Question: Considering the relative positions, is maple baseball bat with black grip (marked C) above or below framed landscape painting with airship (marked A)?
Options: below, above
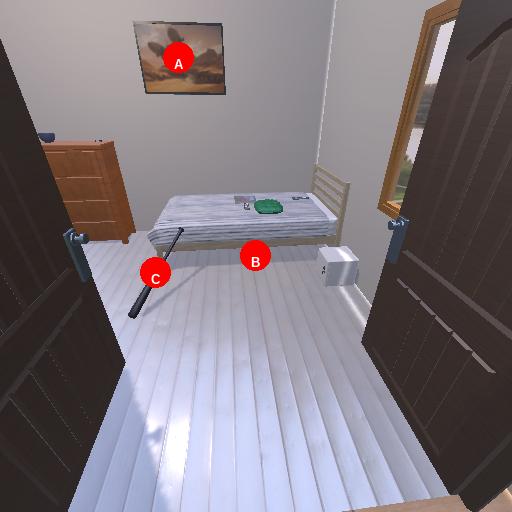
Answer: below